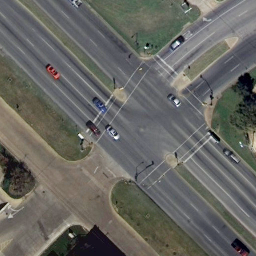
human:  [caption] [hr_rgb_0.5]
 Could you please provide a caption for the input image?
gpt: An intersection with no cars or pedestrians .

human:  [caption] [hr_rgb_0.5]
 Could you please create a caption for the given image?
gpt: A busy intersection only with some plants at the corners .

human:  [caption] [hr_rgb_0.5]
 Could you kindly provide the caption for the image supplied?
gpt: An intersection with some plants at the corners .

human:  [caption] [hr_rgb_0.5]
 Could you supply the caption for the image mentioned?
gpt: A busy intersection with no cars or pedestrians .

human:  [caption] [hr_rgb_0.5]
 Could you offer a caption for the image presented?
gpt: An intersection with two roads vertical to each other .